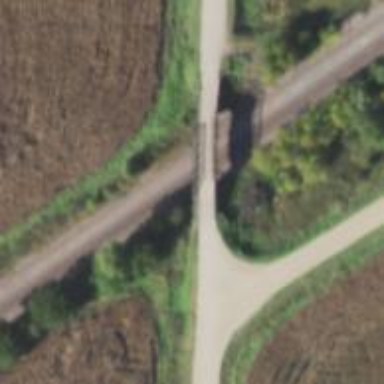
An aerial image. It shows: Railway track.